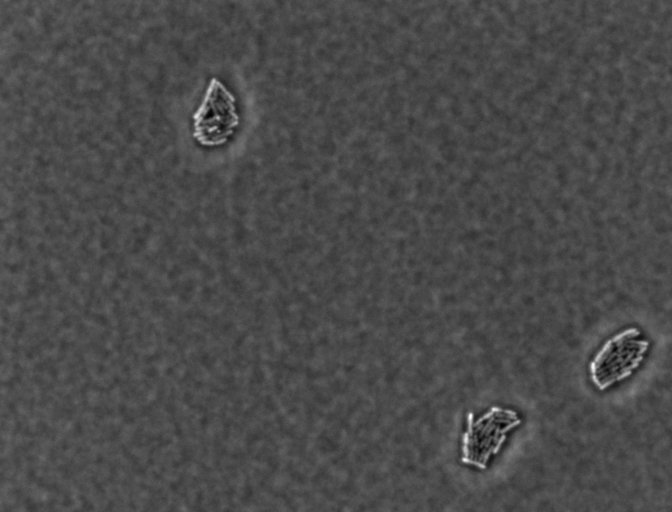
Escherichia coli 1612